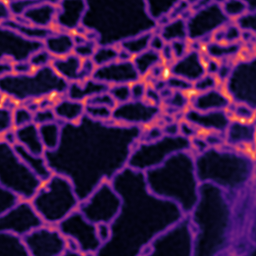
Label: Super-resolution ER image